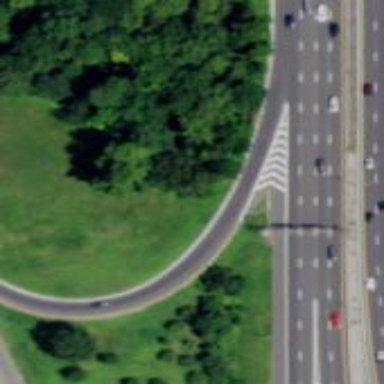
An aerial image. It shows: Motorway offramp.